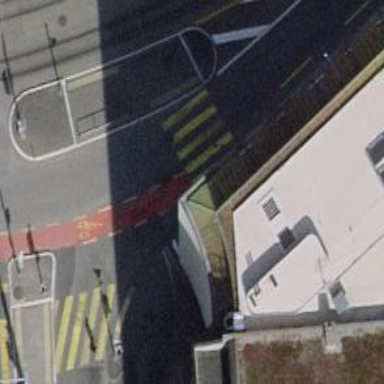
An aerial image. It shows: Crossing with traffic signals.